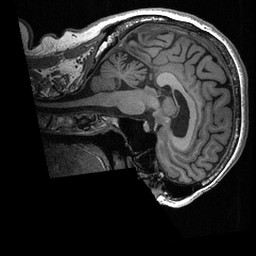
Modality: T1w
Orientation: sagittal
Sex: female
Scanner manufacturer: ge
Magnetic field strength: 3 T
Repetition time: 0.0064 s
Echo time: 0.00281 s